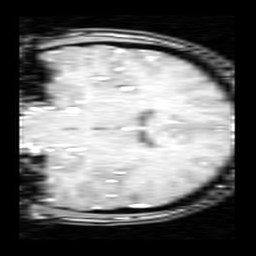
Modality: inplaneT1
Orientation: coronal
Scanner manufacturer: ge
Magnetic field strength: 3 T
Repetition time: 0.2 s
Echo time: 0.0036 s